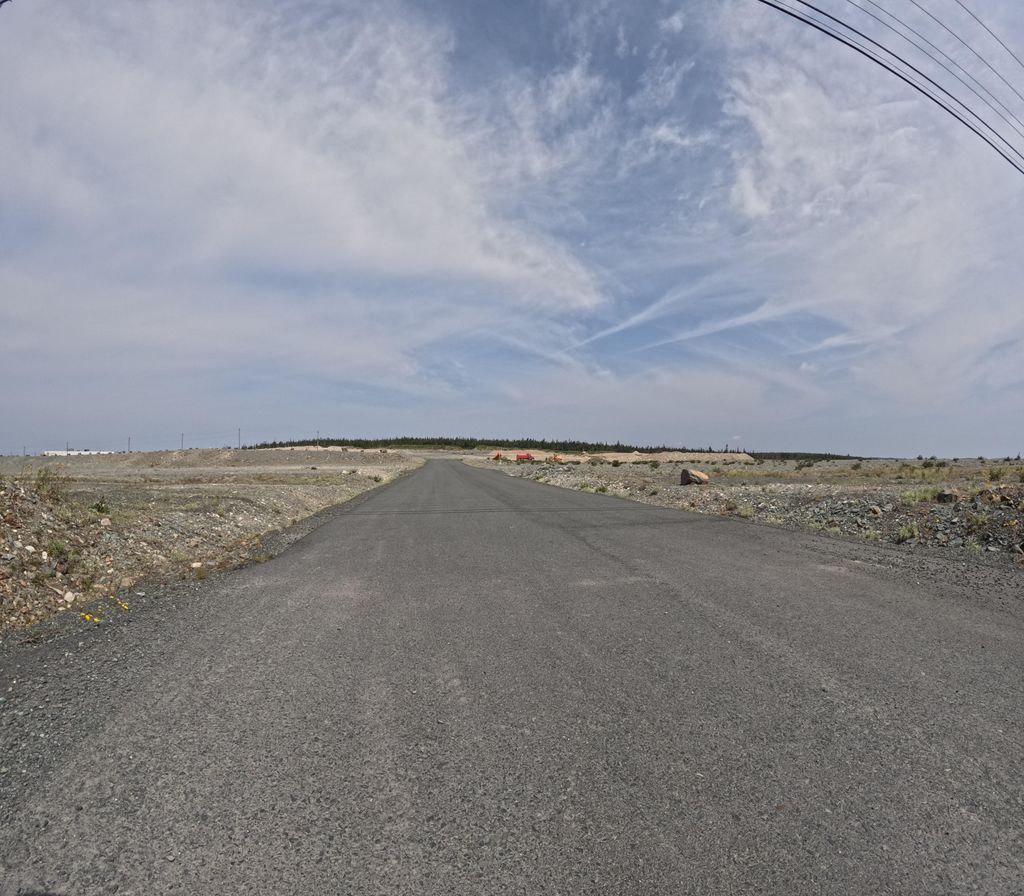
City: st_johns